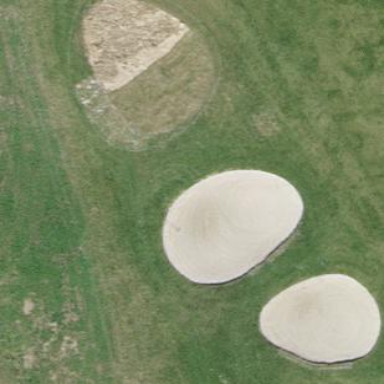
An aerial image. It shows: Golf bunker filled with sandy terrain.